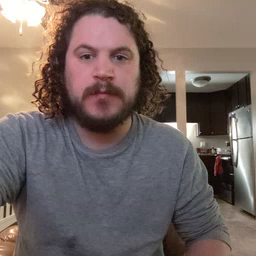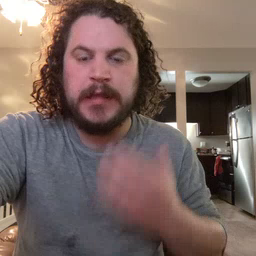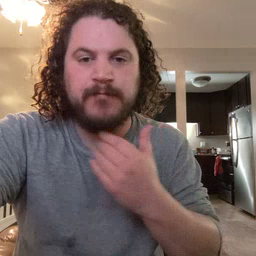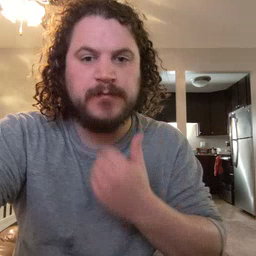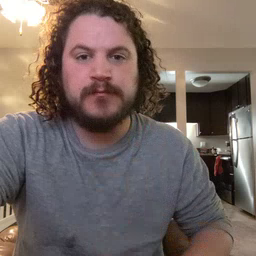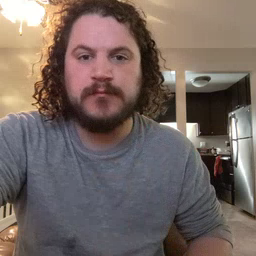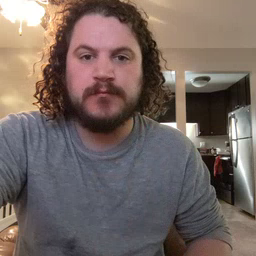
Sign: napkin